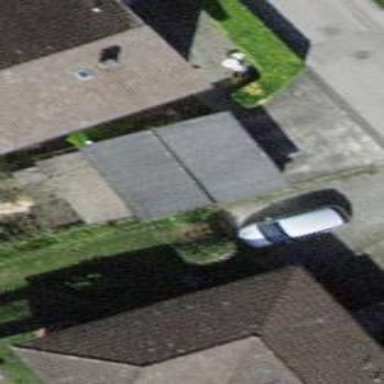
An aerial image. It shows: Garage building.